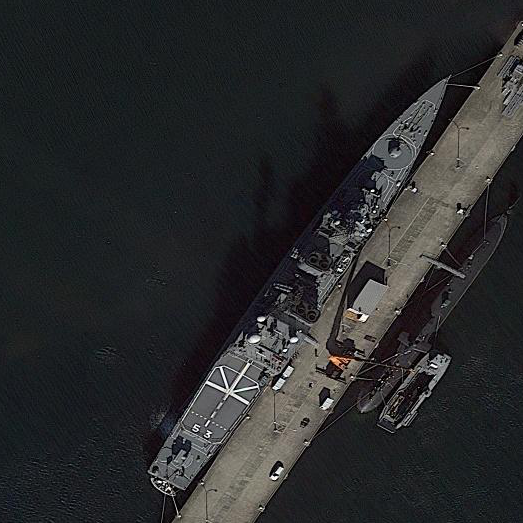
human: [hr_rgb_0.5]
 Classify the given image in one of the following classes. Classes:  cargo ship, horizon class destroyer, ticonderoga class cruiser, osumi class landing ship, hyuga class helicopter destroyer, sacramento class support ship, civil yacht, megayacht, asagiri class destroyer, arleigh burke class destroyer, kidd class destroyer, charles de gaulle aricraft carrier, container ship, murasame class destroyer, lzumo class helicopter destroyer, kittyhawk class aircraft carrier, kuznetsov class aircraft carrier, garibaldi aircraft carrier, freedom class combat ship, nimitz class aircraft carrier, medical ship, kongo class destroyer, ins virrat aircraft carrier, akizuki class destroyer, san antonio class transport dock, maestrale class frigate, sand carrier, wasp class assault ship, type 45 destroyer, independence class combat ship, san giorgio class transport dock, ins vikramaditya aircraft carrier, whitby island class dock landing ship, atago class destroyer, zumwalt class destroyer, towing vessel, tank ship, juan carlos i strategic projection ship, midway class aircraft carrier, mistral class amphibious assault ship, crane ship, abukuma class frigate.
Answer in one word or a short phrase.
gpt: Asagiri class destroyer